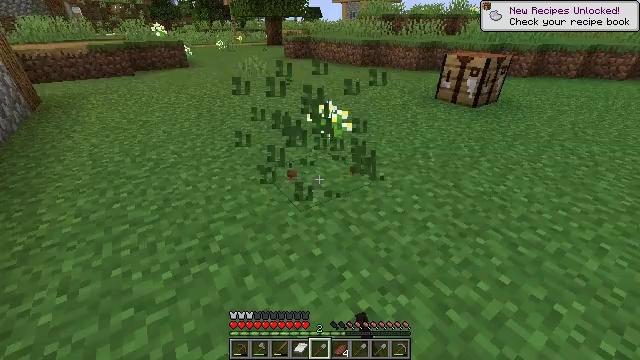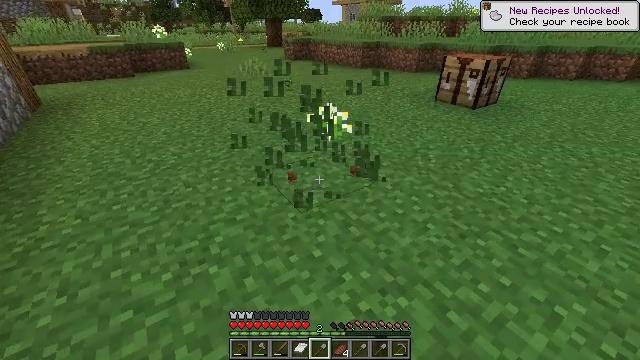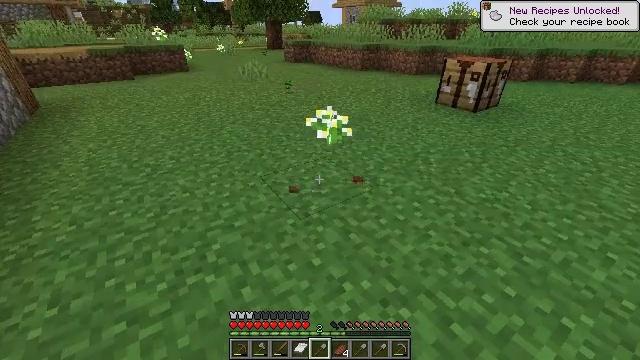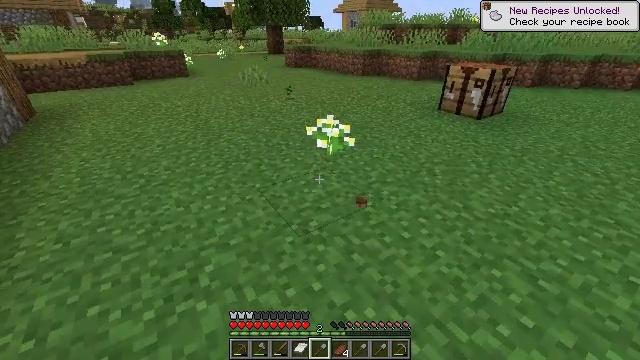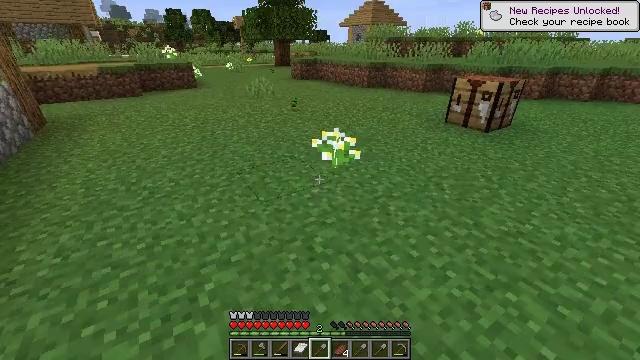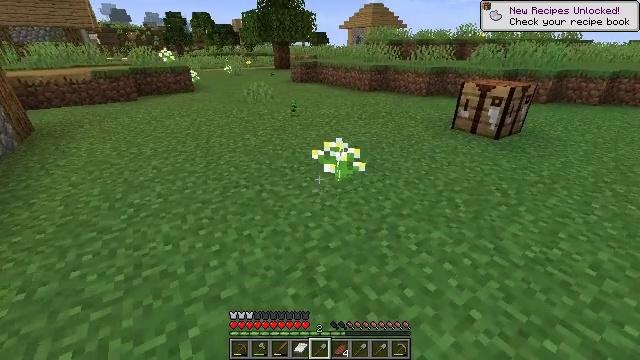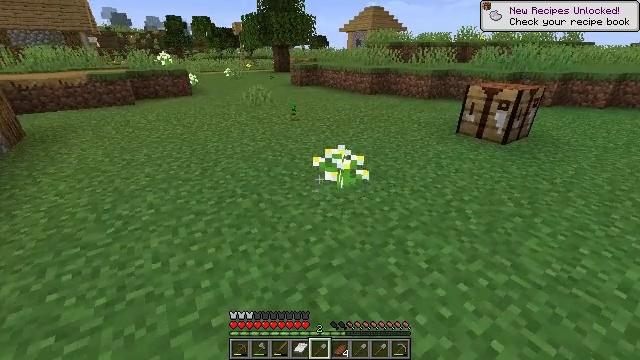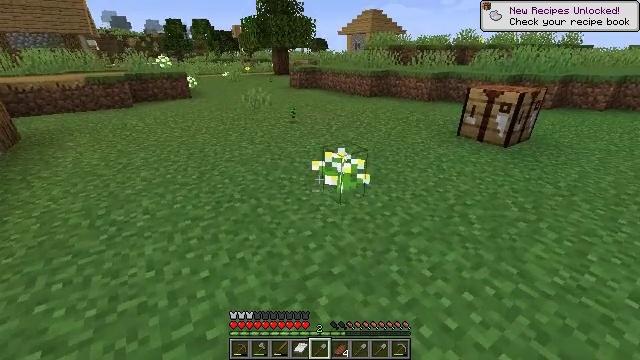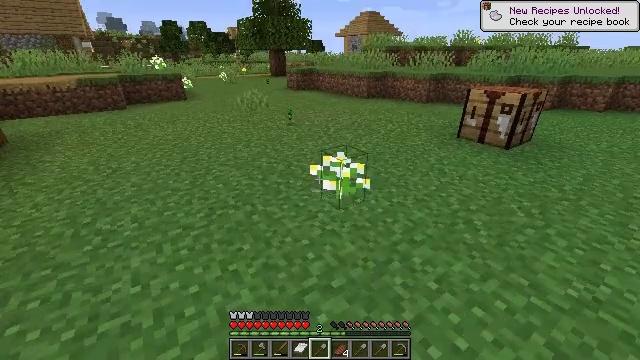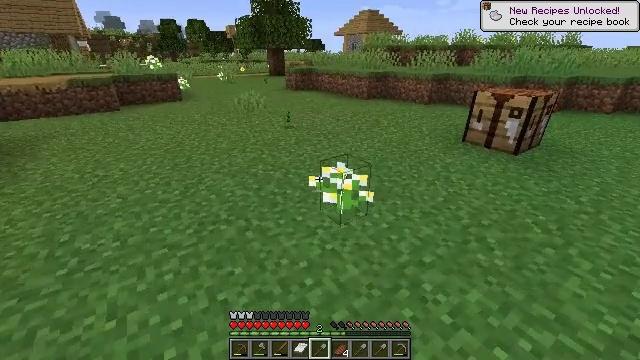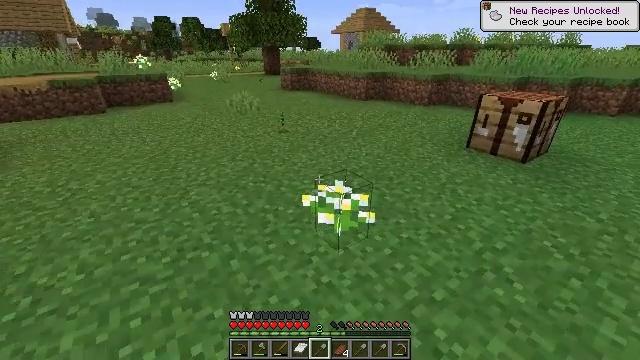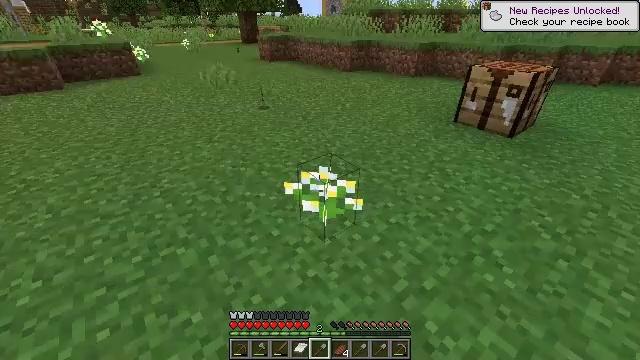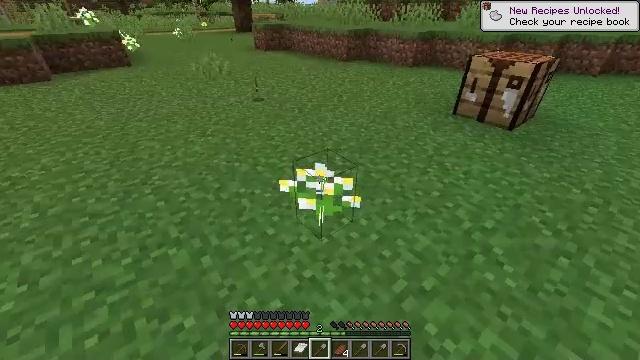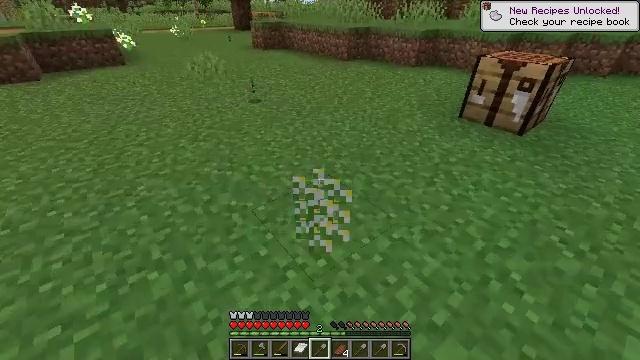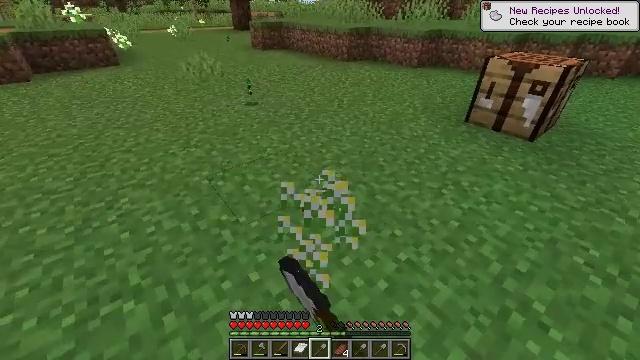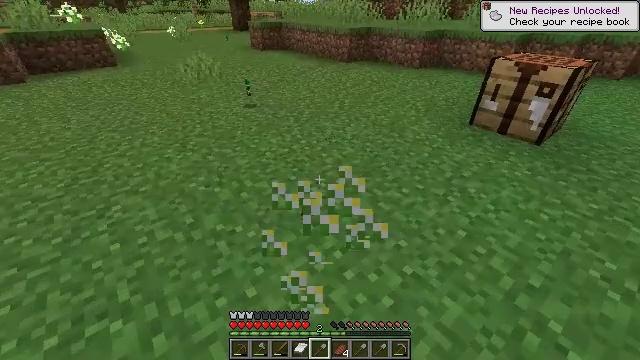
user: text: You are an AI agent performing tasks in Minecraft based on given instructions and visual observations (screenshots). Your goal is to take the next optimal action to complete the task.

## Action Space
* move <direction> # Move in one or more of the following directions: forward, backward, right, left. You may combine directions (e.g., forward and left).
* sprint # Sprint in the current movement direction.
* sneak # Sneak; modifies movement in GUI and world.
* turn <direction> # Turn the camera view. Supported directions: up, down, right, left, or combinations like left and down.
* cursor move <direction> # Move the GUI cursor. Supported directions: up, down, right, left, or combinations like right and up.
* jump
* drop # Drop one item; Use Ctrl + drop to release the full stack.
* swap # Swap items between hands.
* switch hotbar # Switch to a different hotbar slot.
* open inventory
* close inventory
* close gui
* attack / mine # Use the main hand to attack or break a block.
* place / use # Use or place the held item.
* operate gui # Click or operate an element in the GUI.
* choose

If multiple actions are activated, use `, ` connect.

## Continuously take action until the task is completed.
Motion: motion action
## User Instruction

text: Get an azure bluet to use in crafting.
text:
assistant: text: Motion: no_op
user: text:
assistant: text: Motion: move forward
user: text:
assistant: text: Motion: move forward
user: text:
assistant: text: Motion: move forward, turn left and up
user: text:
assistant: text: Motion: move forward
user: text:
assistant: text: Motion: move forward
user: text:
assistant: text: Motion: move forward
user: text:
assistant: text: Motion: move forward
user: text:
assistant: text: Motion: move forward
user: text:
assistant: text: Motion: move forward
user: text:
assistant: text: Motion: move forward, turn right and down
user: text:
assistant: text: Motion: move forward, turn down
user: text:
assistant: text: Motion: move forward, attack / mine
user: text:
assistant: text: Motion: move forward, attack / mine
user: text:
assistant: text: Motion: no_op
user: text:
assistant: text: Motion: no_op
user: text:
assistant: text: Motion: no_op
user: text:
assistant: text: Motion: no_op